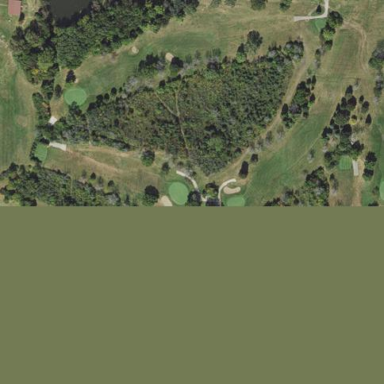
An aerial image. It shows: Golf course surrounded by greenery.